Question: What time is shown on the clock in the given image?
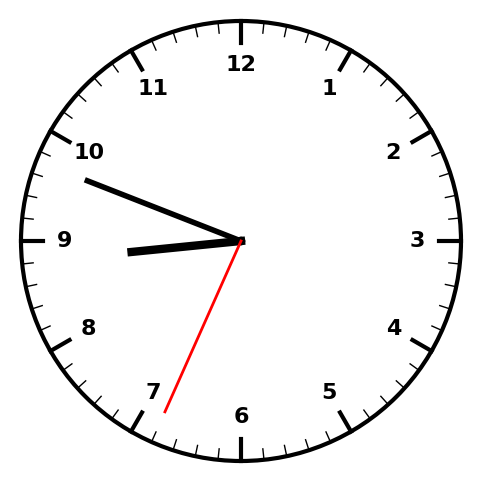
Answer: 08:48:34